Зависимость силы тока от напряжения (вольтамперная характеристика, ВАХ) в растворах солей не подчиняется закону Ома. Это происходит вследствие химических процессов, происходящих на металлических контактах (катоде и аноде), погруженных в раствор для его подключения к электрической цепи. Возможный вариант моделирования электрических свойств такой системы представлен на рис. 1. Возникающая на электродах контактная разность потенциалов $U_\text{к}$ включена навстречу внешнему напряжению $U_0$. Наличие постоянного контактного сопротивления $r_\text{к}$ обусловлено механизмами переноса тока непосредственно в контактных областях и не связано с сопротивлением объёма раствора, которое на рис. 1 представлено резистором величиной $R$.  В данной работе погрешности оценивать не требуется! Для предоставленного вам трёхпроцентного (по массе) раствора $\mathrm{NaCl}$ в воде:
Измерьте омметром сопротивление ограничительного резистора $R_1$ (cм. оборудование). Ниже указано его приблизительное значение 10 Ом, однако в расчётах используйте полученное вами более точное значение.
Экспериментально подтвердите справедливость предложенной модели. Для этого исследуйте ВАХ раствора при 5-ти различных расстояниях между электродами.
Оцените величину контактной разности потенциалов $U_\text{к}$.
Определите величину контактного сопротивления $r_\text{к}$.
Рассчитайте удельную проводимость $\sigma$ трёхпроцентного раствора хлорида натрия в воде.
Вычислите подвижность $\mu$ ионов натрия и хлора в этом растворе. Справочные данные Молярная масса $\mathrm{NaCl}$: $58,4~г/моль$. Элементарный заряд: $1,6\cdot 10^{-19}~\text{Кл}$. Число Авогадро: $6,02\cdot 10^{23}~моль^\text{-1}$. Плотность раствора считать равной $\rho = 1~г/см^3$. Примечания 1. Работоспособность мультиметра в режиме амперметра НЕ ГАРАНТИРОВАНА! 2. Удельной проводимостью $\sigma$ называется величина, обратная удельному сопротивлению $\rho$. 3. Подвижностью $\mu$ носителей электрического заряда в проводнике называется коэффициент пропорциональности между напряжённостью электрического поля $E$ и скоростью дрейфа носителей $v=\mu E$. 4. Электрическое поле внутри шприца считайте однородным. 5. Подвижности ионов натрия и ионов хлора при данной концентрации раствора можно приближённо считать одинаковыми. 6. Положительный полюс источника напряжения соединяйте с поршнем шприца, а отрицательный – с подыгольным конусом. 7. При пропускании тока через раствор в шприце располагайте последний горизонтально и старайтесь избегать соприкосновения образующегося внутри газового пузыря с электродами (пузырь должен располагаться посередине между электродами). 8. Каждую новую серию измерений проводите, используя свежий раствор соли. 9. Измерения для каждой порции раствора проводите достаточно быстро, избегая образования большого количества газа в объёме. 10. Для расчётов $\sigma$ и $R$ используйте площадь внутреннего сечения шприца $S$, несмотря на то, что площадь электрода, соединённого с подыгольным конусом, значительно меньше $S$. 11. Подкладывайте многократно сложенную салфетку под открытый подыгольный конус шприца. 12. Все действия с жидкостью проводите над пластиковой тарелкой, чтобы не испачкать столы и собственную одежду солью, оставшейся после высыхания раствора. Оборудование  1. Батарейка 4,5В. 2. Блок регулировки и измерения напряжения с тремя выводами, схема которого представлена на рисунке 3. 3. Соединительные провода. (три – крокодил-крокодил, четыре – крокодил-штекер). 4. Стеклянный шприц с металлическими поршнем и подыгольным конусом. 5. Мультиметры (2 шт.). 6. Стакан с трёхпроцентным раствором соли. 7. Бутылка с чистой водой (для промывки шприца). 8. Пустой стакан для слива отработанного раствора. 9. Линейка. 10. Салфетки и пластиковая тарелка для поддержания чистоты на рабочем месте. 11. Миллиметровая бумага для построения графиков (2 листа).
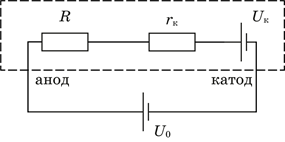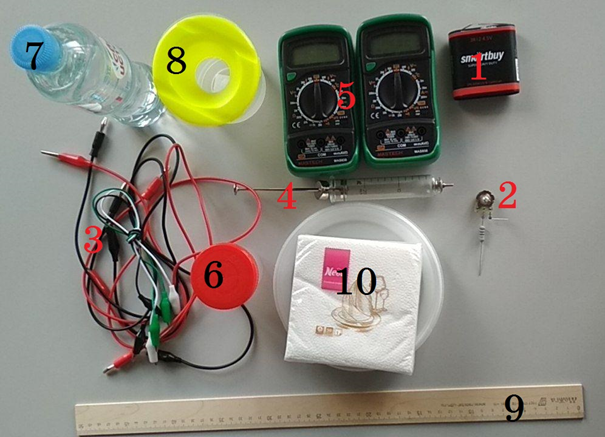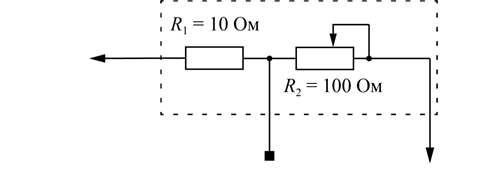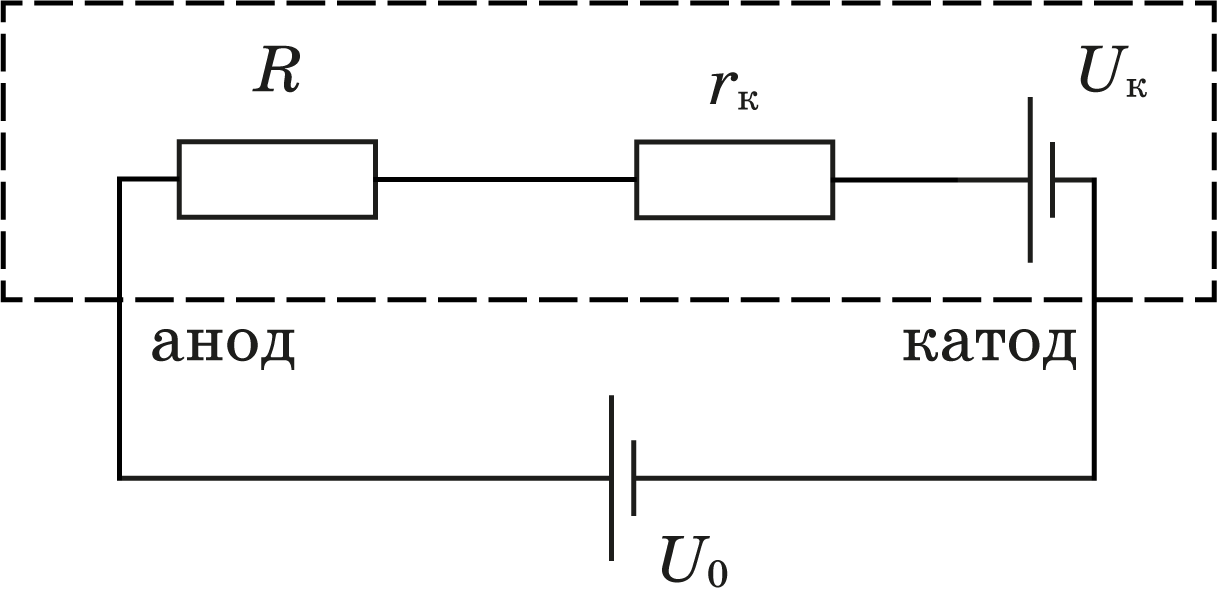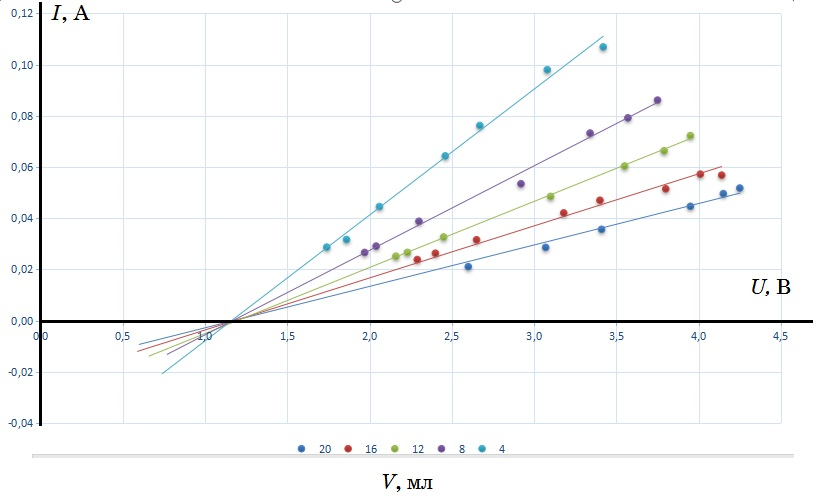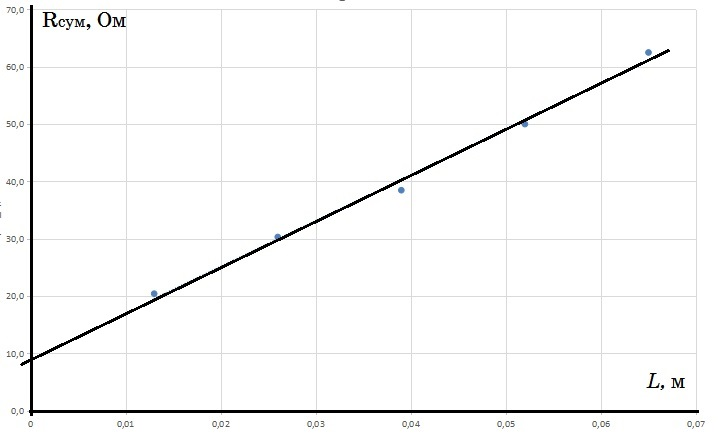
Измерьте омметром сопротивление ограничительного резистора $R_1$ (cм. оборудование). Ниже указано его приблизительное значение 10 Ом, однако в расчётах используйте полученное вами более точное значение.
Решение: Измерим мультиметром в режиме омметра сопротивление ограничительного резистора $R_1 = 10,1~Ом$.

Экспериментально подтвердите справедливость предложенной модели. Для этого исследуйте ВАХ раствора при 5-ти различных расстояниях между электродами.
Решение: Собираем измерительную цепь, состоящую из последовательно включённых батарейки, блока регулировки и шприца с раствором соли. К электродам шприца подключаем вольтметр. Второй вольтметр подключаем параллельно эталонному сопротивлению $R_1$ для измерения силы тока в цепи.  Теоретическая ВАХ электролитической ванны в рамках данной модели имеет вид $$ I = (U - U_к) / ((\rho L/S) + r_к ) ~~~~~~~(1) $$ где $I$ – сила тока в цепи, и при фиксированной $L$ представляет собой прямую линию, пересекающую ось напряжения в точке $U = U_к$ . Коэффициент наклона этой прямой определяется суммой контактного и объёмного сопротивлений $R_{сум}$ $$(ΔU/ΔI) = (ρL/S) + r_к = R_{сум} ~~~~~~~(2) $$ Зависимость угла наклона ВАХ электролитической ванны от длины ванны $L$ в рамках данной модели, согласно $(2)$, должна быть линейной. График этой зависимости даст возможность при известной $S$ определить величины $ \rho $ и $r_к$ . Снимаем вольт-амперную характеристику раствора. В таблицах приведены результаты измерения ВАХ раствора при 5 различных объёмах жидкости в шприце $V$ (и соответствующих расстояниях $L$ между электродами). $U_{10}$ , мВ;$U$, мВ; $I$, мA; $V$, мл;$L$, см 290;1740;28,7;4;1,3 320;1860;31,7 450 ;2060; 44,6 650; 2460; 64,4 770 ;2670 ;76,2 990 ;3080 ;98,0 1080; 3420; 106,9 $U_{10}$ , мВ;$U$, мВ; $I$, мA; $V$, мл;$L$, см 870 ;3750; 86,1;8;2,6 800 ;3570; 79,2 740 ;3340; 73,3 540 ;2920; 53,5 392 ;2300; 38,8 294 ;2040; 29,1 269 ;1970; 26,6 $U_{10}$ , мВ;$U$, мВ; $I$, мA; $V$, мл;$L$, см 254; 2160; 25,1;12;3,9 269 ;2230 ;26,6 330 ;2450 ;32,7 490 ;3100 ;48,5 610 ;3550 ;60,4 670 ;3790 ;66,3 730 ;3950 ;72,3 $U_{10}$ , мВ;$U$, мВ; $I$, мA; $V$, мл;$L$, см 574;4140; 56,8;16;5,2 578 ;4010; 57,2 520 ;3800; 51,5 475 ;3400; 47,0 425 ;3180; 42,1 319 ;2650; 31,6 266 ;2400; 26,3 $U_{10}$ , мВ;$U$, мВ; $I$, мA; $V$, мл;$L$, см 213 ;2600; 21,1;20;6,5 289 ;3070; 28,6 360 ;3410; 35,6 451 ;3950; 44,7 501 ;4150; 49,6 523 ;4250; 51,8 Строим ВАХ для всех экспериментов

Оцените величину контактной разности потенциалов $U_\text{к}$.
Решение: С помощью графика определяем: 1. Из точки пересечения графиков и оси напряжений величину контактной разности потенциалов $U_к = 1,2~В$. 2. Из углового коэффициента (см. формулу $(2)$) сопротивление объёма электролита вместе с сопротивлением контактных областей $R_{сум}$ для 5-ти значений $L$.

Определите величину контактного сопротивления $r_\text{к}$.
Решение: Результаты обработки экспериментальных данных для пяти значений $L$ представлены в таблице и на рисунке. №;$L$, м; $1/R_{сум}$ , 1/Ом; $R_{сум}$ , Ом 1; 0,065; 0,016; 62,5 2; 0,052; 0,020; 50,0 3; 0,039; 0,026; 38,5 4; 0,026; 0,033; 30,3 5; 0,013; 0,049; 20,4  Из графика находим $r_к = R_{сум}(0) = 9,2~Ом$.

Рассчитайте удельную проводимость $\sigma$ трёхпроцентного раствора хлорида натрия в воде.
Решение: Площадь сечения поршня $S = 3,1·10^{-4}~м^2$ (можно найти измеряя диаметр поршня или отношение объёма к длине). В рамках используемой модели $ ΔR_{сум}/ΔL = ρ/S$. По наклону прямой графика $R_{сум}(L)$ находим удельное сопротивление используемого раствора соли $ρ = 0,24~ Ом·м$. То есть, $σ = 1/ρ = 4,2 ~(Ом·м)^{-1}$.

Вычислите подвижность $\mu$ ионов натрия и хлора в этом растворе.
Решение: Удельная проводимость электролита $σ = 1/ρ = q_1n_1µ_1 + q_2n_2µ_2$ где $q_1$ и $q_2$ модули электрических зарядов положительных и отрицательных ионов соответственно ( в случае ионов натрия и хлора $q_1 = q_2 = е$, где $е$ – элементарный заряд), $n_1$ и $n_2$ – их концентрации ( в нашем случае они одинаковы и равны $n$), $µ_1$ и $µ_2$ - подвижности отрицательных и положительных ионов в растворе, которые, согласно условию задачи, также равны друг другу $µ_1 = µ_2 = µ$. Окончательно, $$µ=\frac{σ}{2еn}$$ Вычисляем концентрацию ионов натрия (или хлора) в трёхпроцентном растворе поваренной соли $NaCl$ $$n =N/V=\frac{m_{NaCl}N_a\rho_{раств}}{M_{NaCl}m_{раств}}=0,03\frac{N_a\rho_{раств}}{M_{NaCl}}= 3,2·10^{26} ~м^{-3}$$. Вычисляем подвижность: $$µ = \frac{σ}{(2еn)} = 4,0·10^{-8}\frac{м^2}{В·с}$$, что хорошо согласуется с литературными данными.
Темы:
E, Постоянный ток, Цепи, ВАХ, Растворы, Подвижность, 2021, Сборы XY, W